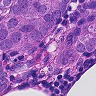
Metastatic tissue present: yes